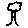
Label: tree